Question: I have a problem displaying the autosuggest box inside a jQuery dialog. The auto suggest list is displayed under the dialog no matter what. I have tried setting up the z-index property of autosuggest to > 1004. But no luck.
Below is the screenshot.

This is the CSS class I have used to style the autosuggest list:
'''
ul.as-list {
position: absolute;
list-style-type: none;
margin: 2px 0 0 0;
padding: 0;
font-size: 14px;
color: #000;
font-family: "Lucida Grande", arial, sans-serif;
background-color: #fff;
background-color: rgba(255,255,255,0.95);
box-shadow: 0 2px 12px #222;
-webkit-box-shadow: 0 2px 12px #222;
-moz-box-shadow: 0 2px 12px #222;
border-radius: 5px;
-webkit-border-radius: 5px;
-moz-border-radius: 5px;
z-index:6000;
}
li.as-result-item, li.as-message {
margin: 0 0 0 0;
padding: 5px 12px;
background-color: transparent;
border: 1px solid #fff;
border-bottom: 1px solid #ddd;
cursor: pointer;
border-radius: 5px;
-webkit-border-radius: 5px;
-moz-border-radius: 5px;
z-index:6000;
}
'''
I have uploaded the complete code in this <URL> page. You can see the problem there clearly. How can I fix it?
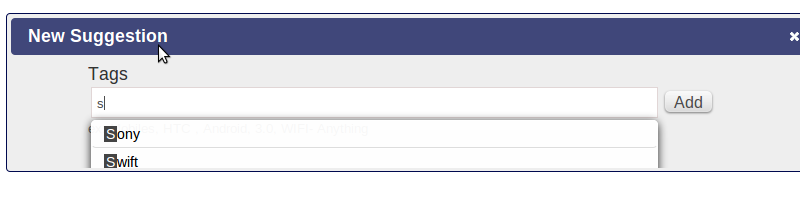
Answer: The root cause is that the outermost two elements have 'overflow: hidden'.
The simplest way to fix that is:
'''
.ui-dialog, .ui-dialog-content {
overflow: visible !important
}
'''
If you're not happy with using '!important' (it's not good practise), you can find the place where 'overflow: hidden' is actually being applied, and fix it there.
Quick fix version: <URL>